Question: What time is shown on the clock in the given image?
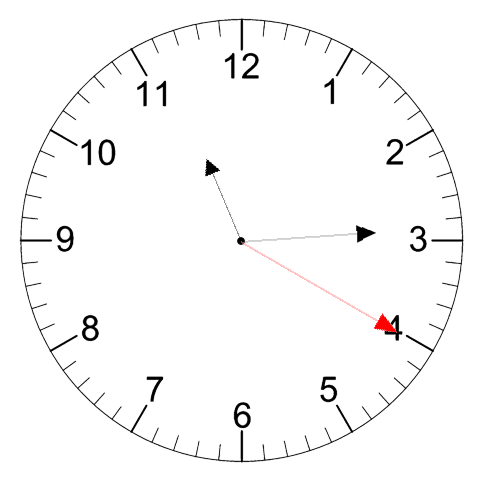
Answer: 11:14:20